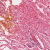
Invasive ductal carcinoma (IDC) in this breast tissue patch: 0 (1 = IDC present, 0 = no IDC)